Interaction volume radius: 10 \u00c5
Interaction volume height: 10 \u00c5
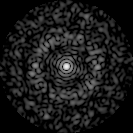
Disorder parameter: 0.8303